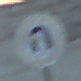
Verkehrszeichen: VerbotWenden
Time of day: SunriseSunset
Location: Outdoor (Beach)
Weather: PartlyCloudy
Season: NotSpecified
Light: Natural